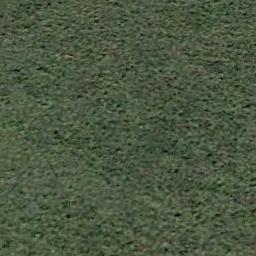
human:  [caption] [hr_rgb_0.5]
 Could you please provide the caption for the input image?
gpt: The meadow is dense but uneven .

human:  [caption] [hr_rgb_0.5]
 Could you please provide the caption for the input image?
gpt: This meadow has evenly distributed dense grasses .

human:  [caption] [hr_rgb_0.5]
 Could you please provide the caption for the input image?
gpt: The entire image is dominated by grass .

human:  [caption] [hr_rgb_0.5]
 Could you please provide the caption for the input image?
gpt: The meadow is consist of green grass and dry grass .

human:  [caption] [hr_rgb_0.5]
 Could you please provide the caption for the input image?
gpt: A dense meadow with many green grass .